Field crop: tomato
Growth stage: 2
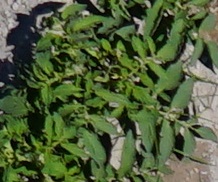
Species: tomato